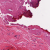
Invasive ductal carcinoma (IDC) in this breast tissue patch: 0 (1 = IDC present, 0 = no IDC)